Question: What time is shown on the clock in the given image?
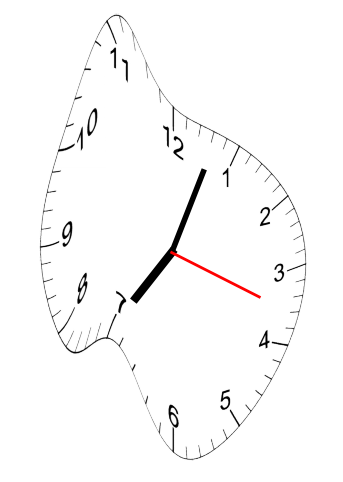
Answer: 07:03:18